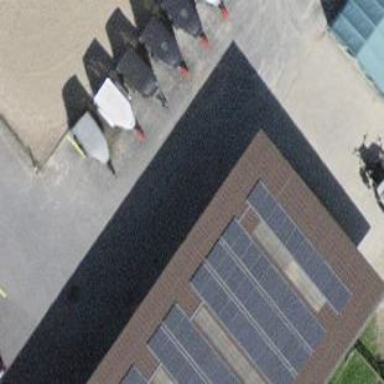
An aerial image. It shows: Solar power generator.